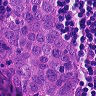
Metastatic tissue present: yes